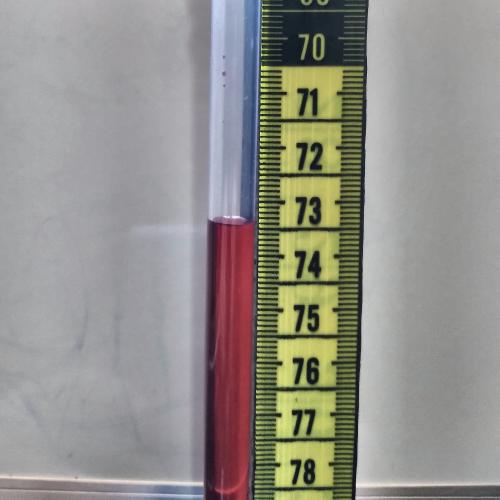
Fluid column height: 73.9 cm